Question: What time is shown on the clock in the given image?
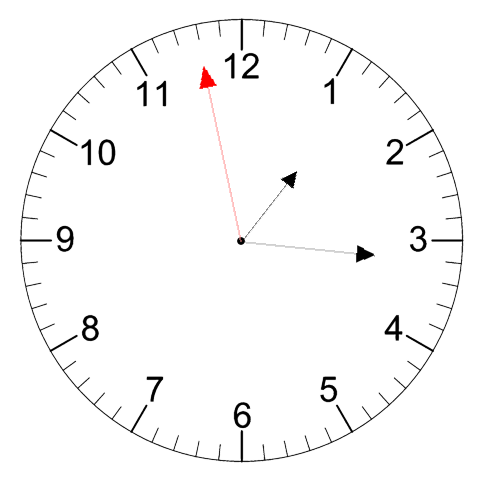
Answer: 01:15:58